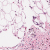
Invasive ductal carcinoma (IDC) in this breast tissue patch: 0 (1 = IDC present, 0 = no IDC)